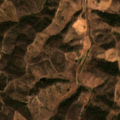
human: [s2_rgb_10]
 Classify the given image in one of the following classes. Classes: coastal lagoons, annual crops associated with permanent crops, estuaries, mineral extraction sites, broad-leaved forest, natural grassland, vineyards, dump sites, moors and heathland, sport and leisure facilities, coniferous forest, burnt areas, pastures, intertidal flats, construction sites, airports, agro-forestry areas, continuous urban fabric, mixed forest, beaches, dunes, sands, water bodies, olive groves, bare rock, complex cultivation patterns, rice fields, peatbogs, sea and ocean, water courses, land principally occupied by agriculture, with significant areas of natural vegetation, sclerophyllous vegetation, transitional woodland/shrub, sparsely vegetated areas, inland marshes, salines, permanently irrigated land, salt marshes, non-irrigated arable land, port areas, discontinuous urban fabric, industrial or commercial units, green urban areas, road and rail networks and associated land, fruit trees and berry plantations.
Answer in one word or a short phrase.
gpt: land principally occupied by agriculture, with significant areas of natural vegetation, broad-leaved forest, transitional woodland/shrub